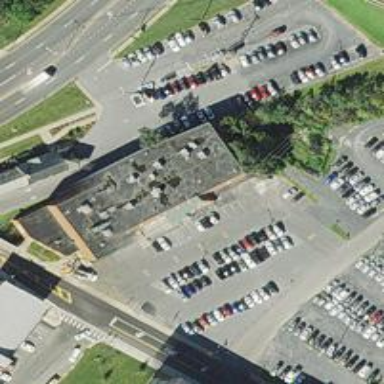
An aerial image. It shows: Parking space.